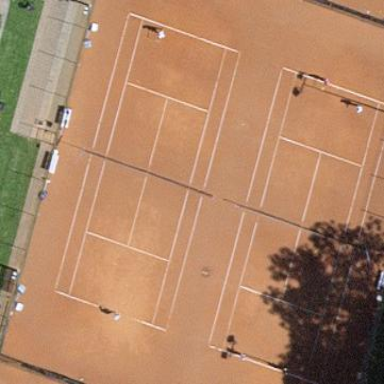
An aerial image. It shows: Tennis court on the leisure land pitch.